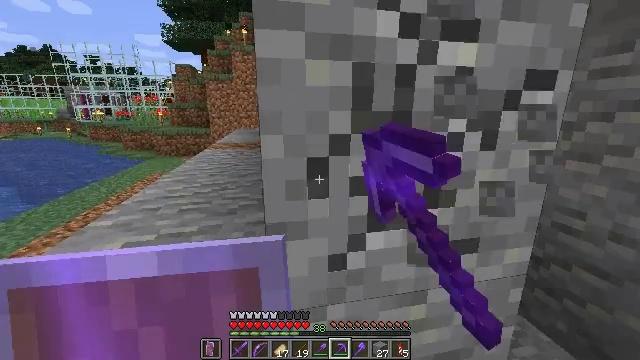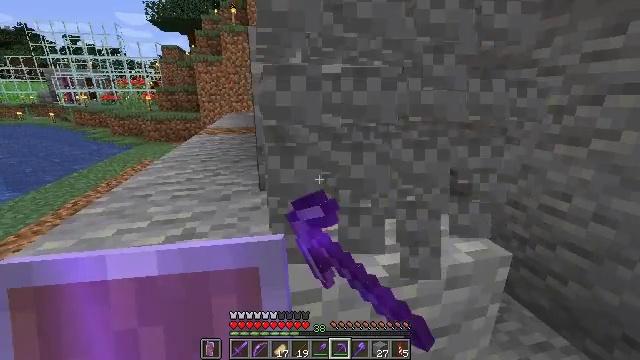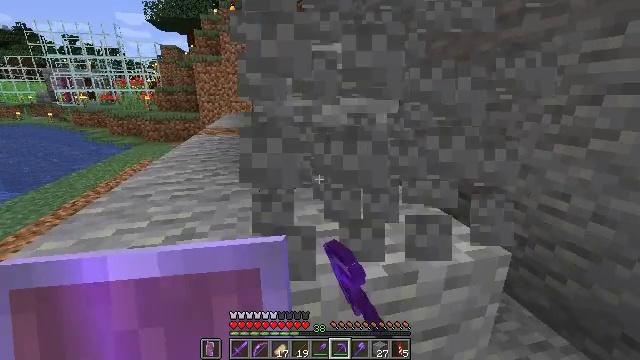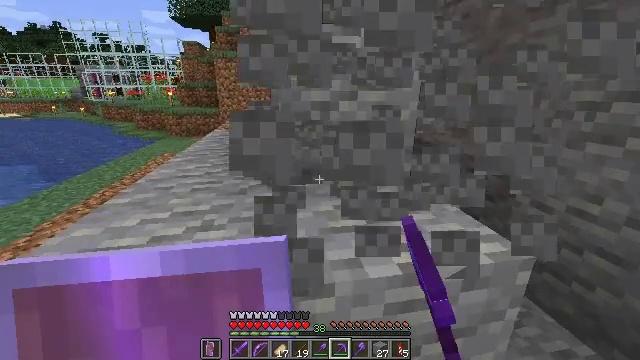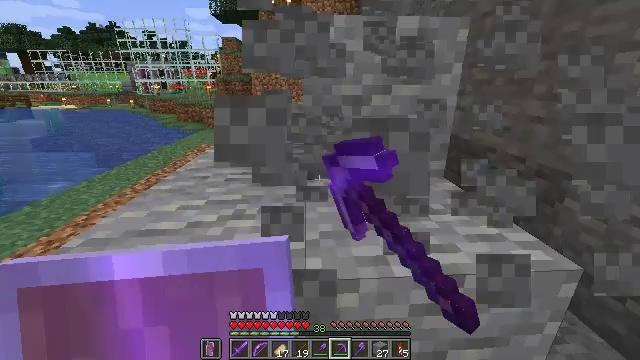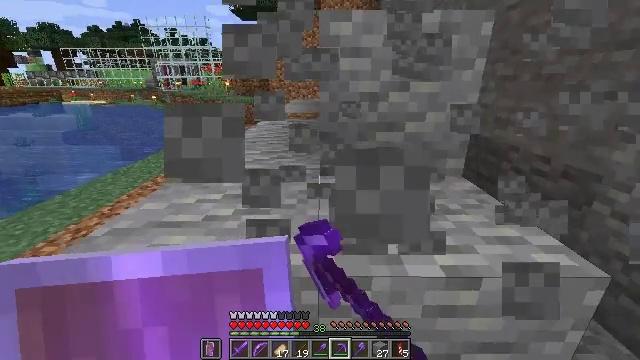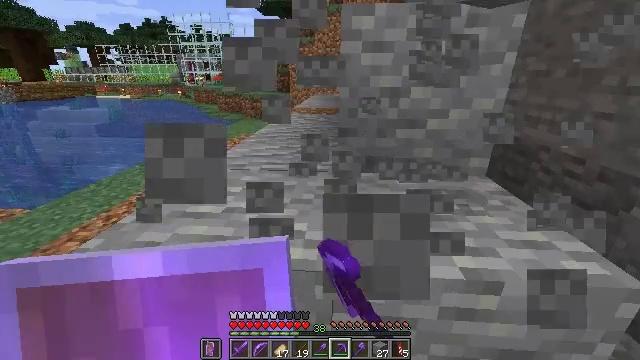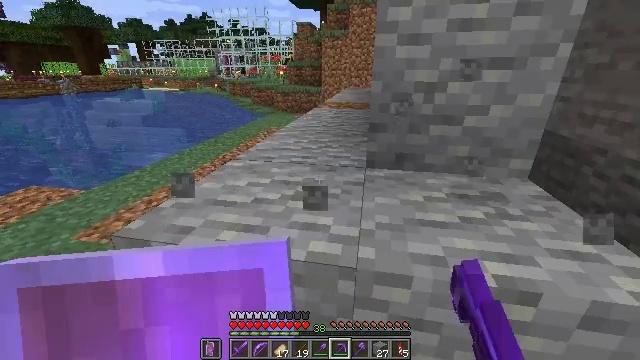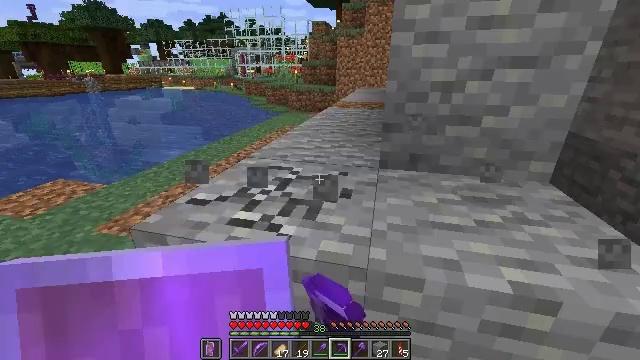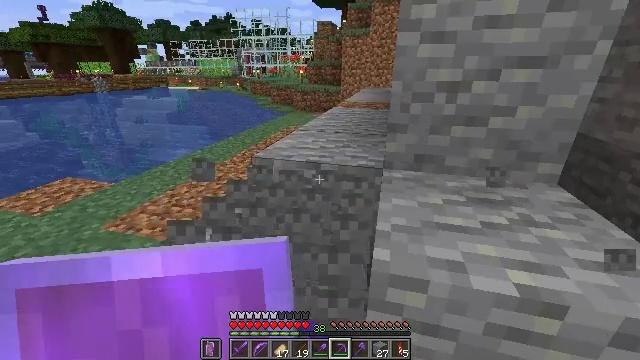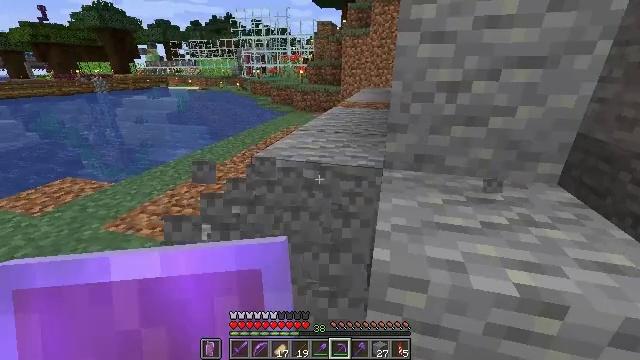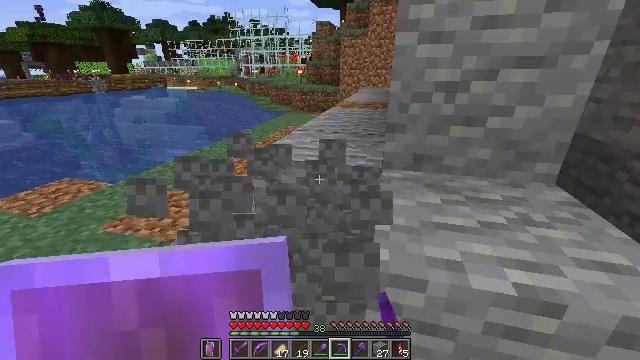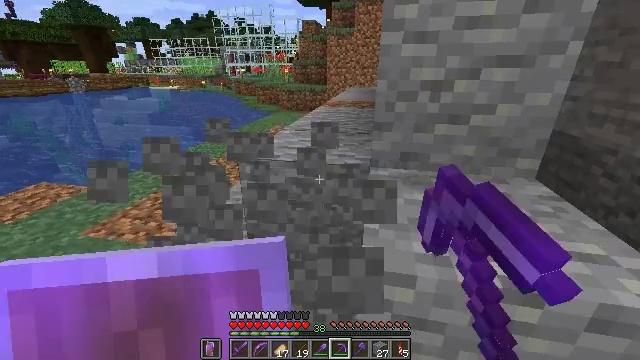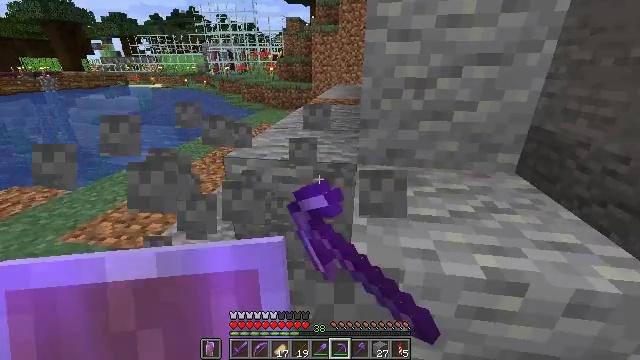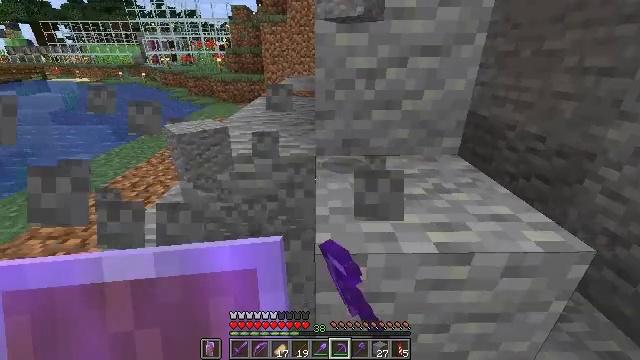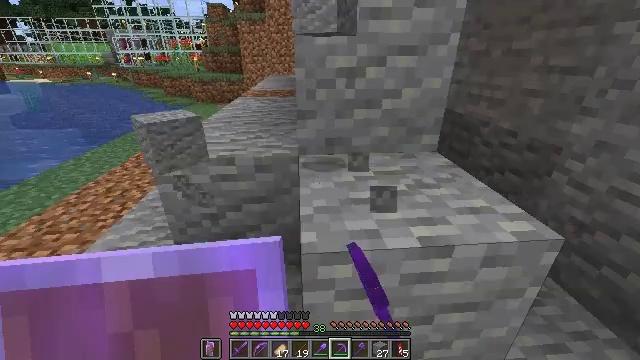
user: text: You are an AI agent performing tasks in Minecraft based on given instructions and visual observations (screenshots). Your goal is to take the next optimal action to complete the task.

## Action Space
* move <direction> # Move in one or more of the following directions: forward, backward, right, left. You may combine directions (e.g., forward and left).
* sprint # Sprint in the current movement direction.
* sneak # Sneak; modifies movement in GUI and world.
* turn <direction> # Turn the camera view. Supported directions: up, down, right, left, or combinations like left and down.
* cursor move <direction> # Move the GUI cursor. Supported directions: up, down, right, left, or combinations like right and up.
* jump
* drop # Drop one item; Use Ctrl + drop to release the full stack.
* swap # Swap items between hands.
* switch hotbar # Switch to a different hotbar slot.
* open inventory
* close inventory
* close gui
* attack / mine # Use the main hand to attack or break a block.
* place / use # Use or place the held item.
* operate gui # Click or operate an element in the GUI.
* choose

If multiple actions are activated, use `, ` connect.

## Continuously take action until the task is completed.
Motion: motion action
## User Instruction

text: Collect andesite by mining it.
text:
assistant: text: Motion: turn right and down, attack / mine
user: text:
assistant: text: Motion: attack / mine
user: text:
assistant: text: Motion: turn left, attack / mine
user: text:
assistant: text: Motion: turn left and down, attack / mine
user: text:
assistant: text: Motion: turn left, attack / mine
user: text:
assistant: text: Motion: turn left, attack / mine
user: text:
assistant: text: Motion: turn left and down, attack / mine
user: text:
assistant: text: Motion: turn left, attack / mine
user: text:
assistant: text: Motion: turn left, attack / mine
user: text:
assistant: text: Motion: attack / mine
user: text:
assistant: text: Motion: attack / mine
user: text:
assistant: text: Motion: turn right, attack / mine
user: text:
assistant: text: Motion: turn right, attack / mine
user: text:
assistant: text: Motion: turn right and down, attack / mine
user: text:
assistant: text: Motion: turn right, attack / mine
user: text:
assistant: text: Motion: turn right, attack / mine
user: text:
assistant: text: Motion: attack / mine
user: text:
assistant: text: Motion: attack / mine
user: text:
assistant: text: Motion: attack / mine
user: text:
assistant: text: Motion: turn left, attack / mine
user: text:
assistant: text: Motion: turn left and up, attack / mine
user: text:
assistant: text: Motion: turn left and up, attack / mine
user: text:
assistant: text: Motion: attack / mine
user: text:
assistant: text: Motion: move forward, turn up, attack / mine
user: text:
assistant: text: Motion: move forward, turn up, attack / mine
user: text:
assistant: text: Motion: move forward, attack / mine
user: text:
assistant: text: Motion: attack / mine
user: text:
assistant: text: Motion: turn down, attack / mine
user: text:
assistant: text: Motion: turn left and down, attack / mine
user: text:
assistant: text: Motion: turn down, attack / mine